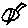
Label: bird